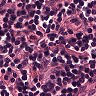
Metastatic tissue present: no